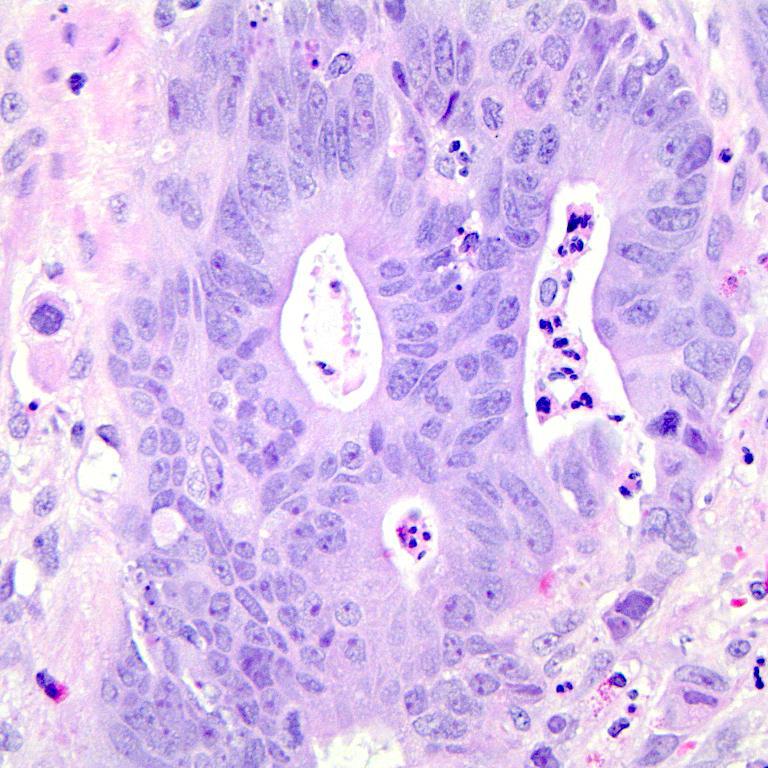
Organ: colon
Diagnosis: adenocarcinomas